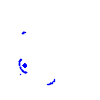
Particle: pion